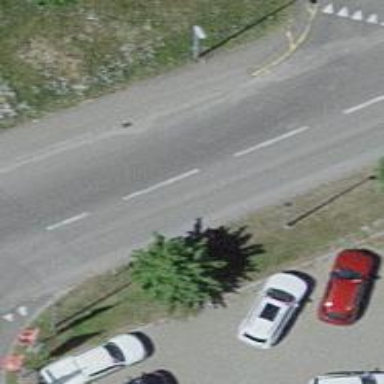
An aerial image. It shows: Parking aisle designated as service road.